Question: I am trying to compute matrix z (defined below) in python with numpy.

Here's my current solution (using 1 for loop)
'''
z = np.zeros((n, k))
for i in range(n):
v = pi * (1 / math.factorial(x[i])) * np.exp(-1 * lamb) * (lamb ** x[i])
numerator = np.sum(v)
c = v / numerator
z[i, :] = c
return z
'''
Is it possible to completely vectorize this computation? I need to do this computation for thousands of iterations, and matrix operations in numpy is much faster than huge for loops.
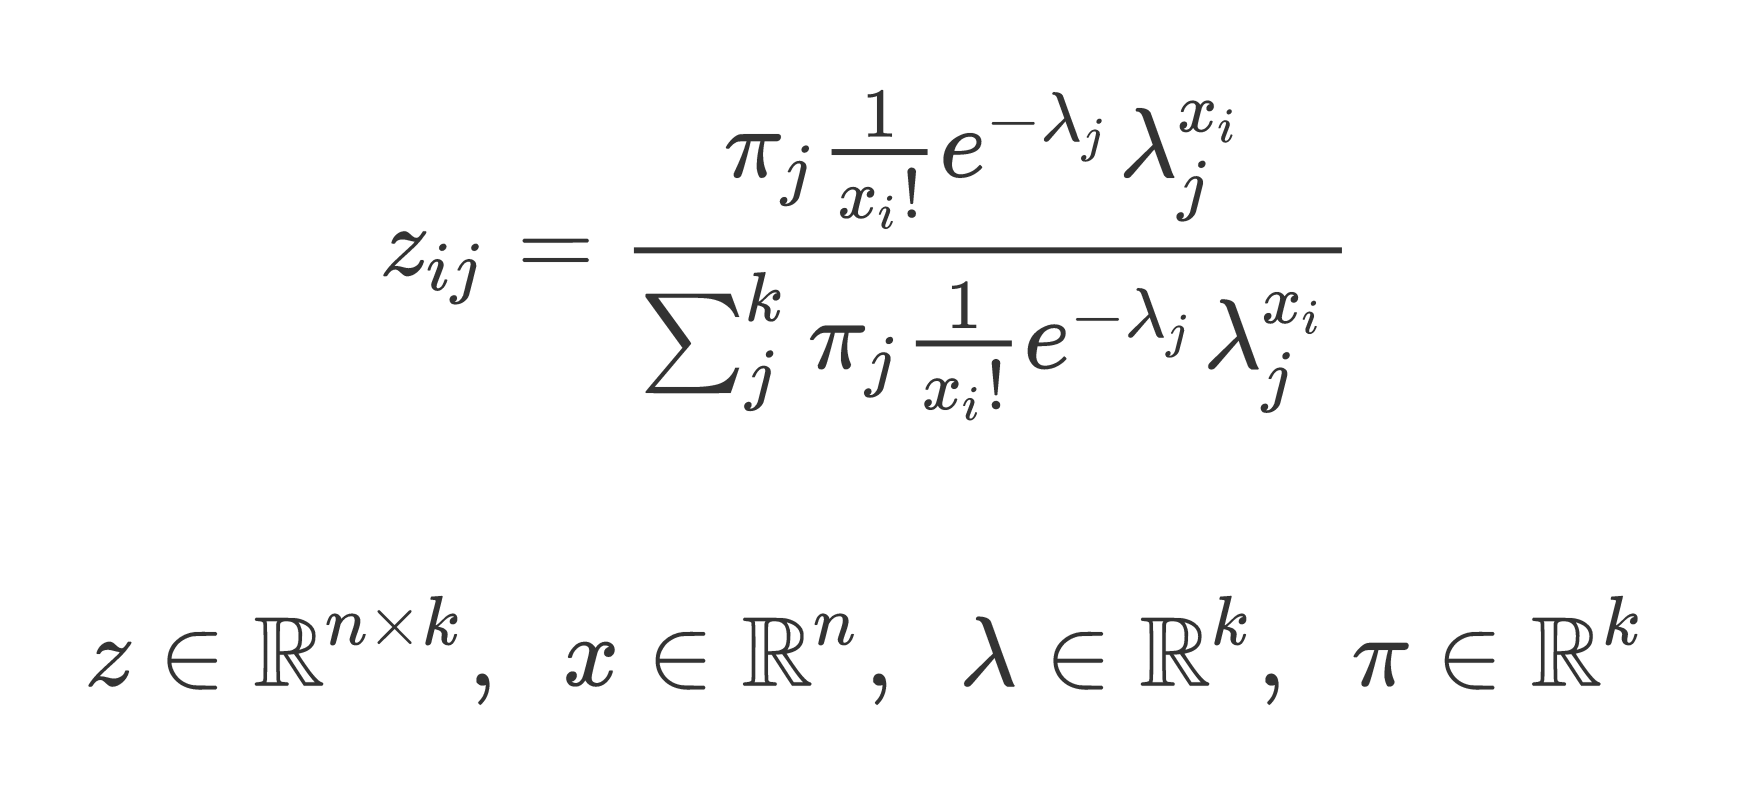
Answer: Here is a vectorized version of 'E'. It replaces the 'for-loop' and scalar arithmetic with <URL> and array-based arithmetic:
'''
def alt_E(x):
x = x[:, None]
z = pi * (np.exp(-lamb) * (lamb**x)) / special.factorial(x)
denom = z.sum(axis=1)[:, None]
z /= denom
return z
'''
---
I ran <URL> to get a sense for the typical size of 'x', 'lamb', 'pi', 'n' and 'k'. On data of this size,
'alt_E' is about 120x faster than 'E':
'''
In [32]: %timeit E(x)
100 loops, best of 3: 11.5 ms per loop
In [33]: %timeit alt_E(x)
10000 loops, best of 3: 94.7 us per loop
In [34]: 11500/94.7
Out[34]: 121.43611404435057
'''
---
This is the setup I used for the benchmark:
'''
import math
import numpy as np
import scipy.special as special
def alt_E(x):
x = x[:, None]
z = pi * (np.exp(-lamb) * (lamb**x)) / special.factorial(x)
denom = z.sum(axis=1)[:, None]
z /= denom
return z
def E(x):
z = np.zeros((n, k))
for i in range(n):
v = pi * (1 / math.factorial(x[i])) * np.exp(-1 * lamb) * (lamb ** x[i])
numerator = np.sum(v)
c = v / numerator
z[i, :] = c
return z
n = 576
k = 2
x = np.array([0, 0, 0, 0, 0, 0, 0, 0, 0, 0, 0, 0, 0, 0, 0, 0, 0, 0, 0, 0, 0, 0, 0, 0, 0, 0, 0, 0, 0, 0, 0, 0, 0, 0, 0, 0, 0, 0, 0, 0, 0, 0, 0, 0, 0, 0, 0, 0, 0, 0, 0, 0, 0, 0, 0, 0, 0, 0, 0, 0, 0, 0, 0, 0, 0, 0, 0, 0, 0, 0, 0, 0, 0, 0, 0, 0, 0, 0, 0, 0, 0, 0, 0, 0, 0, 0, 0, 0, 0, 0, 0, 0, 0, 0, 0, 0, 0, 0, 0, 0, 0, 0, 0, 0, 0, 0, 0, 0, 0, 0, 0, 0, 0, 0, 0, 0, 0, 0, 0, 0, 0, 0, 0, 0, 0, 0, 0, 0, 0, 0, 0, 0, 0, 0, 0, 0, 0, 0, 0, 0, 0, 0, 0, 0, 0, 0, 0, 0, 0, 0, 0, 0, 0, 0, 0, 0, 0, 0, 0, 0, 0, 0, 0, 0, 0, 0, 0, 0, 0, 0, 0, 0, 0, 0, 0, 0, 0, 0, 0, 0, 0, 0, 0, 0, 0, 0, 0, 0, 0, 0, 0, 0, 0, 0, 0, 0, 0, 0, 0, 0, 0, 0, 0, 0, 0, 0, 0, 0, 0, 0, 0, 0, 0, 0, 0, 0, 0, 0, 0, 0, 0, 0, 0, 0, 0, 0, 0, 0, 0, 1, 1, 1, 1, 1, 1, 1, 1, 1, 1, 1, 1, 1, 1, 1, 1, 1, 1, 1, 1, 1, 1, 1, 1, 1, 1, 1, 1, 1, 1, 1, 1, 1, 1, 1, 1, 1, 1, 1, 1, 1, 1, 1, 1, 1, 1, 1, 1, 1, 1, 1, 1, 1, 1, 1, 1, 1, 1, 1, 1, 1, 1, 1, 1, 1, 1, 1, 1, 1, 1, 1, 1, 1, 1, 1, 1, 1, 1, 1, 1, 1, 1, 1, 1, 1, 1, 1, 1, 1, 1, 1, 1, 1, 1, 1, 1, 1, 1, 1, 1, 1, 1, 1, 1, 1, 1, 1, 1, 1, 1, 1, 1, 1, 1, 1, 1, 1, 1, 1, 1, 1, 1, 1, 1, 1, 1, 1, 1, 1, 1, 1, 1, 1, 1, 1, 1, 1, 1, 1, 1, 1, 1, 1, 1, 1, 1, 1, 1, 1, 1, 1, 1, 1, 1, 1, 1, 1, 1, 1, 1, 1, 1, 1, 1, 1, 1, 1, 1, 1, 1, 1, 1, 1, 1, 1, 1, 1, 1, 1, 1, 1, 1, 1, 1, 1, 1, 1, 1, 1, 1, 1, 1, 1, 1, 1, 1, 1, 1, 1, 1, 1, 1, 1, 1, 1, 1, 1, 1, 1, 1, 1, 2, 2, 2, 2, 2, 2, 2, 2, 2, 2, 2, 2, 2, 2, 2, 2, 2, 2, 2, 2, 2, 2, 2, 2, 2, 2, 2, 2, 2, 2, 2, 2, 2, 2, 2, 2, 2, 2, 2, 2, 2, 2, 2, 2, 2, 2, 2, 2, 2, 2, 2, 2, 2, 2, 2, 2, 2, 2, 2, 2, 2, 2, 2, 2, 2, 2, 2, 2, 2, 2, 2, 2, 2, 2, 2, 2, 2, 2, 2, 2, 2, 2, 2, 2, 2, 2, 2, 2, 2, 2, 2, 2, 2, 3, 3, 3, 3, 3, 3, 3, 3, 3, 3, 3, 3, 3, 3, 3, 3, 3, 3, 3, 3, 3, 3, 3, 3, 3, 3, 3, 3, 3, 3, 3, 3, 3, 3, 3, 4, 4, 4, 4, 4, 4, 4, 5])
lamb = np.array([ 0.84835141, 1.<PHONE>])
pi = np.array([ <PHONE>, <PHONE>])
assert np.allclose(alt_E(x), E(x))
'''
---
By the way, 'E' could also be calculated using <URL>:
'''
import scipy.stats as stats
pois = stats.poisson(mu=lamb)
def alt_E2(x):
z = pi * pois.pmf(x[:,None])
denom = z.sum(axis=1)[:, None]
z /= denom
return z
'''
but this does not turn out to be faster, at least for arrays of this length:
'''
In [33]: %timeit alt_E(x)
10000 loops, best of 3: 94.7 us per loop
In [102]: %timeit alt_E2(x)
1000 loops, best of 3: 278 us per loop
'''
For larger 'x', 'alt_E2' is faster:
'''
In [104]: x = np.random.random(10000)
In [106]: %timeit alt_E(x)
100 loops, best of 3: 2.18 ms per loop
In [105]: %timeit alt_E2(x)
1000 loops, best of 3: 643 us per loop
'''